Interaction volume radius: 10 \u00c5
Interaction volume height: 45 \u00c5
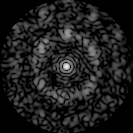
Disorder parameter: 0.709